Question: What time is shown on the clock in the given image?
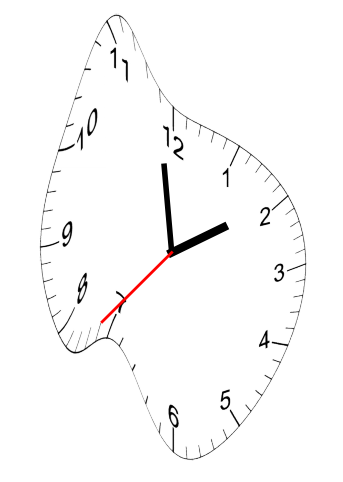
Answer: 01:58:37